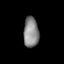
Tissue: lung
Cell type: Epithelial cells
Senescence score: 0.1307
Nuclear area (px): 453
Mean DAPI intensity: 136.124